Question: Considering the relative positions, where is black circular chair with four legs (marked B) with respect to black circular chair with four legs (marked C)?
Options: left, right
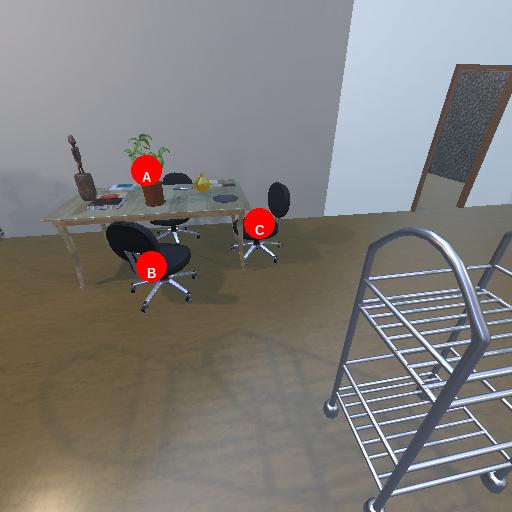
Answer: left